Question:
A XAML ComboBox looks like the above image, and when you hover over it it gets this blue hi-lighted effect as seen in the second picture. I have tried everything I can think of to remove this effect including these....
'''
<SolidColorBrush x:Key="{x:Static SystemColors.HighlightBrushKey}" Color="#FF0B6529" />
<SolidColorBrush x:Key="{x:Static SystemColors.ControlBrushKey}" Color="#FF0B6529" />
'''
...but nothing seems to work. Normally I don't mind and just stick with it, but due to the colour scheme of the application I am currently developing it looks very out of place.
Thank you for any help
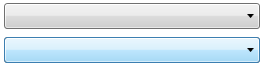
Answer: You need to define a custom Style/Template for the ComboBox. You have an example <URL> this trigger:
'''
<ControlTemplate TargetType="ToggleButton" x:Key="ComboBoxToggleButtonTemplate">
... ...
<ControlTemplate.Triggers>
<Trigger Property="UIElement.IsMouseOver" Value="True">
<Setter Property="Panel.Background" TargetName="Border" Value="{StaticResource HighlightBackgroundBrush}"/>
</Trigger>
... ...
</ControlTemplate.Triggers>
</ControlTemplate>
'''